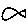
Label: fish